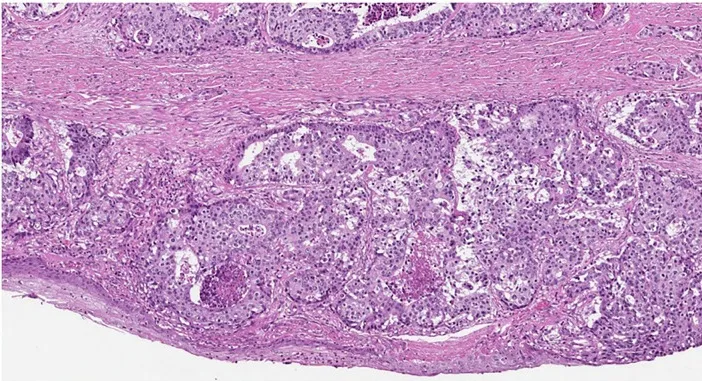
Tumor structures near the urethra (HE, original magnification x100).
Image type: pathology (h&e)